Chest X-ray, PA view. Patient: 61 years old, sex F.
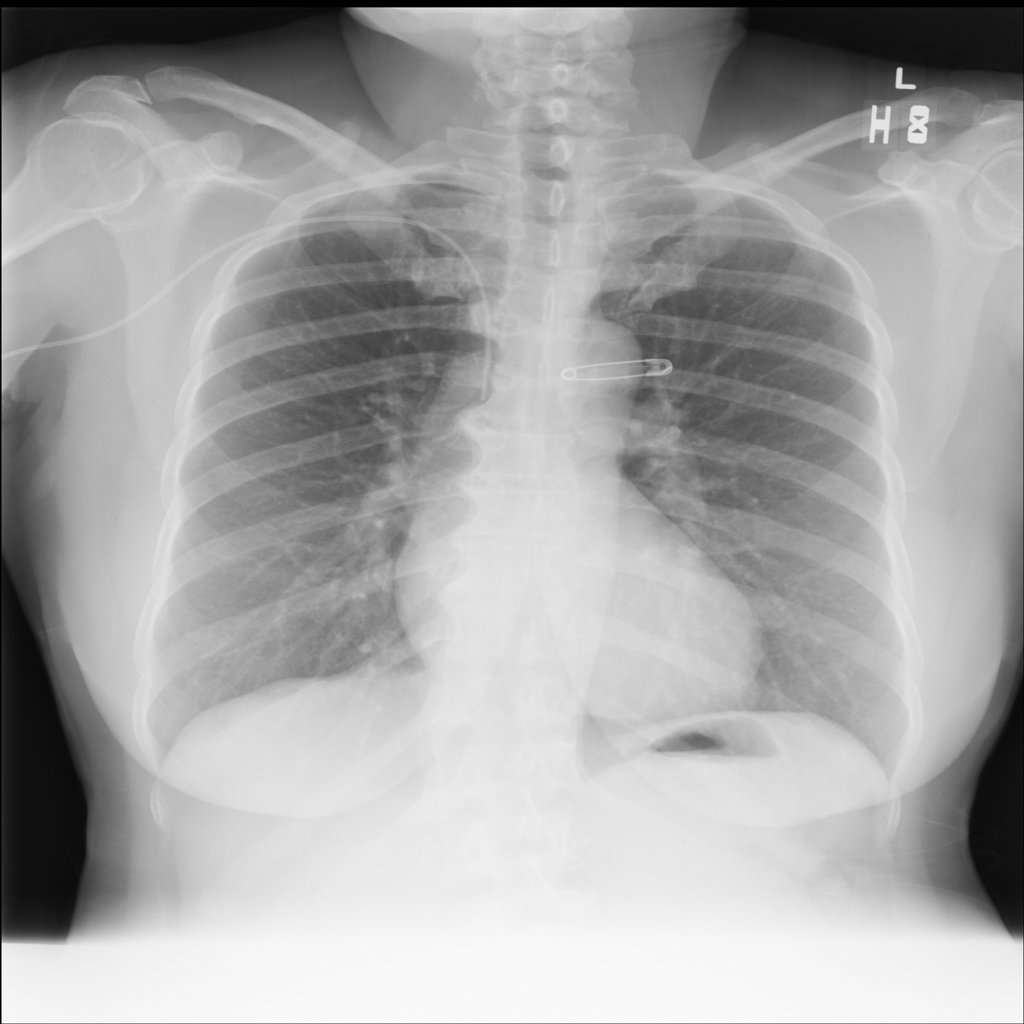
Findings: No Finding